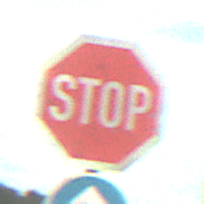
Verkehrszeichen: Stop
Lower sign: VorgeschriebeneFahrtrichtungGeradeaus
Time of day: SunriseSunset
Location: Outdoor (RoadRail)
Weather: PartlyCloudy
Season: NotSpecified
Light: Natural